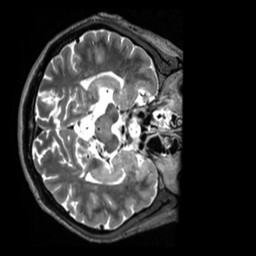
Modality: T2w
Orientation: axial
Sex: male
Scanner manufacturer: siemens
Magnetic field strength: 3 T
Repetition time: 3.2 s
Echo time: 0.409 s